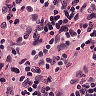
Metastatic tissue present: no